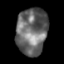
Tissue: skin
Cell type: Epithelial cells
Senescence score: 0.267
Nuclear area (px): 1427
Mean DAPI intensity: 104.958